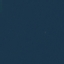
Land use / land cover: SeaLake